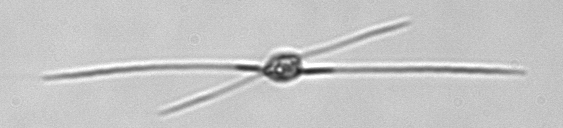
Label: Chaetoceros_danicus